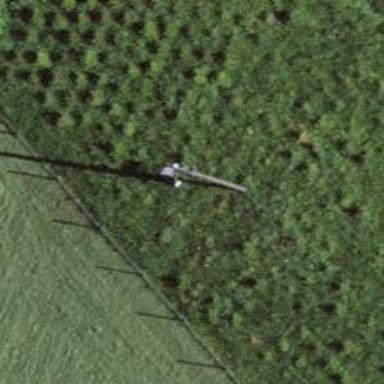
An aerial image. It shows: Minor power line.